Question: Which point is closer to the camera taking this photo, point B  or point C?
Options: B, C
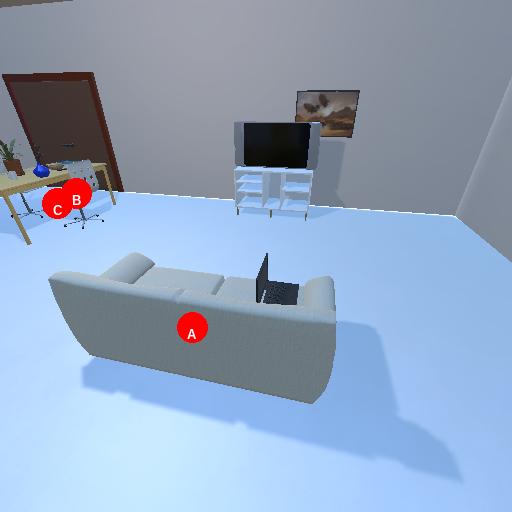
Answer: B